Question: I have the following <URL> on jsFiddle. I would like to submit this form using javascript and send a JSON object back to my controller.
As you can see multiple rows can be added to the table and submitted. In my JSON data I would like to keep track of which checkboxes got clicked for which rows. So for example, based on the below screen shot:

I would like the JSON object to look like this:
'''
{light:[{red:on}, {yellow:off},{green:on}], dark:[{red:off}, {yellow:off},{green:on}]}...
'''
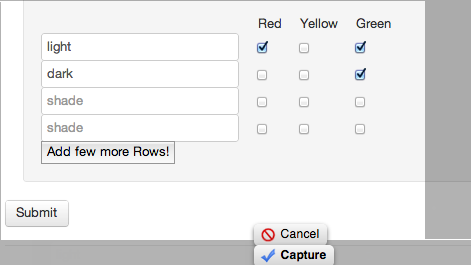
Answer: The code I came up with looks like this:
'''
var jsonObject = {};
$('.input-row').each(function(index, row) {
var innerObject = {};
$(':checkbox', row).each(function(index, checkbox) {
innerObject[checkbox.name] = checkbox.checked ? 'on' : 'off';
});
var key = $('input[type="text"]', row).val();
jsonObject[key] = innerObject;
});
console.log(jsonObject);
// use jsonObject somehow
'''
We're creating an empty object that will be our overall JSON object (called 'jsonObject').
Then we're iterating over each of the rows of inputs (I've added an 'input-row' class to these so they can be selected easily).
For each row, we create another empty object (called 'innerObject'), then iterate over its checkboxes. For each checkbox, we add a property to 'innerObject': the key is the 'name' attribute/property of the checkbox, the value is 'on' or 'off' depending on the 'checked' state. Finally, we get the value of the 'text' input on that row to use as the key in 'jsonObject', and add the property to it.
Here's a <URL> of the above code.